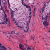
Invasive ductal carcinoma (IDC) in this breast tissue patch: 0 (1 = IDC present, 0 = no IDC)